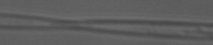
Label: Pseudo-nitzschia